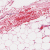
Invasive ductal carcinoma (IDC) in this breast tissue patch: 0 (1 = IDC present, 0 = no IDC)